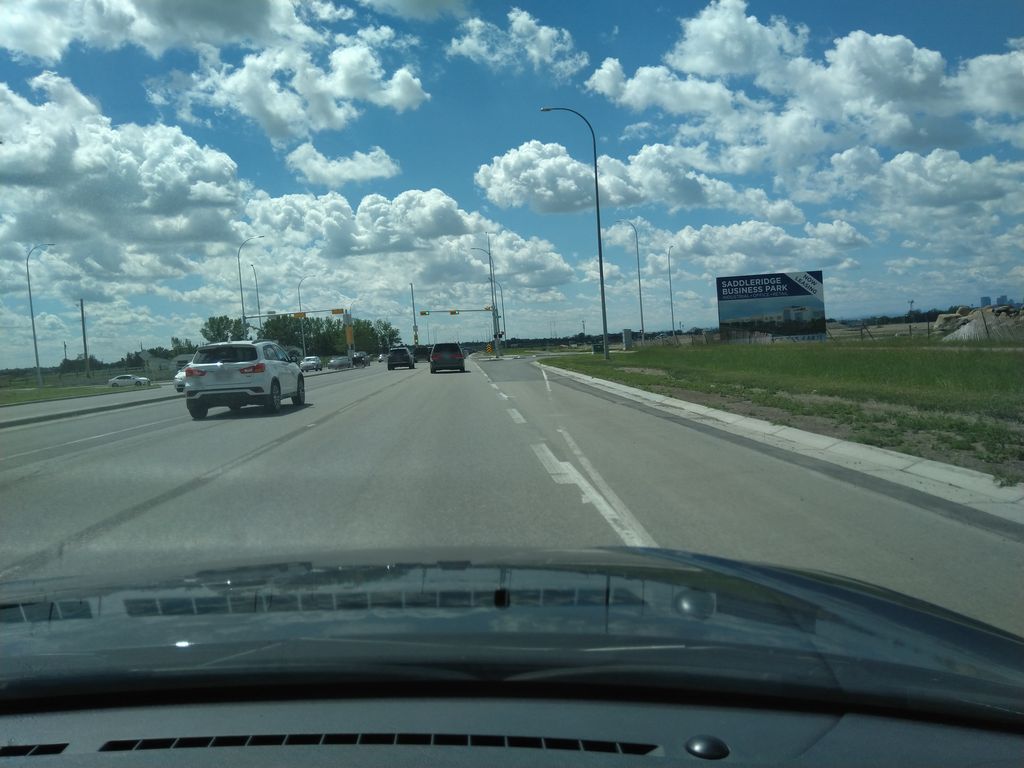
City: calgary